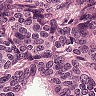
Metastatic tissue present: yes